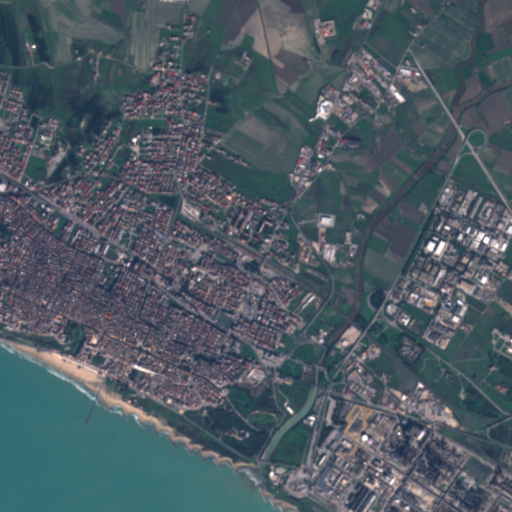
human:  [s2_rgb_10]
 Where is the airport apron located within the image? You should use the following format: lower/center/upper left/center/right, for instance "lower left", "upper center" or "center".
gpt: The airport apron is located in the lower right of the image.
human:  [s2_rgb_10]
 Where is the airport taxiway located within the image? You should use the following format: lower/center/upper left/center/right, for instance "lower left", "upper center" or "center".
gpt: The airport taxiway is located in the lower right of the image.
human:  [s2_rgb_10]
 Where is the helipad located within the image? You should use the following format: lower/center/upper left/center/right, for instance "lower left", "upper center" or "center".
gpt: The helipad is located in the lower right of the image.
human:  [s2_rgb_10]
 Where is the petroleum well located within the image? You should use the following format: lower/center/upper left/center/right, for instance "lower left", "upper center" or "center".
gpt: The petroleum well is located in the lower right of the image.
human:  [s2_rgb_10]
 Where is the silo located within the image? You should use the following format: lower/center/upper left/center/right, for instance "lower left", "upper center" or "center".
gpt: The silo is located in the upper right of the image.
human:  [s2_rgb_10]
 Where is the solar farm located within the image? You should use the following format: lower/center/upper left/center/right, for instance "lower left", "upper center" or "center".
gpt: The solar farm is located in the lower right of the image.
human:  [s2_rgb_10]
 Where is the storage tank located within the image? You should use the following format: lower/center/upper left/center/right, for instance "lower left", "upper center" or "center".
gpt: The storage tank is located in the lower right of the image.
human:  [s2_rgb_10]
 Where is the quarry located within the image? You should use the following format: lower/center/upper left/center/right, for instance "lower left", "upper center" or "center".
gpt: There is no quarry in the image.